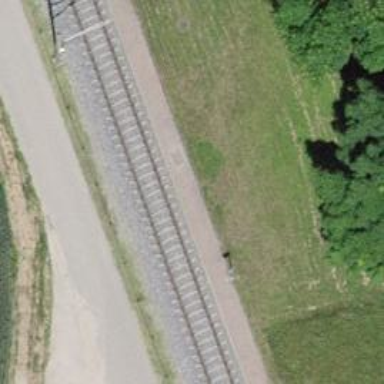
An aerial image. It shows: Public transport stop position along the railway.